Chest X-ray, PA view. Patient: 28 years old, sex M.
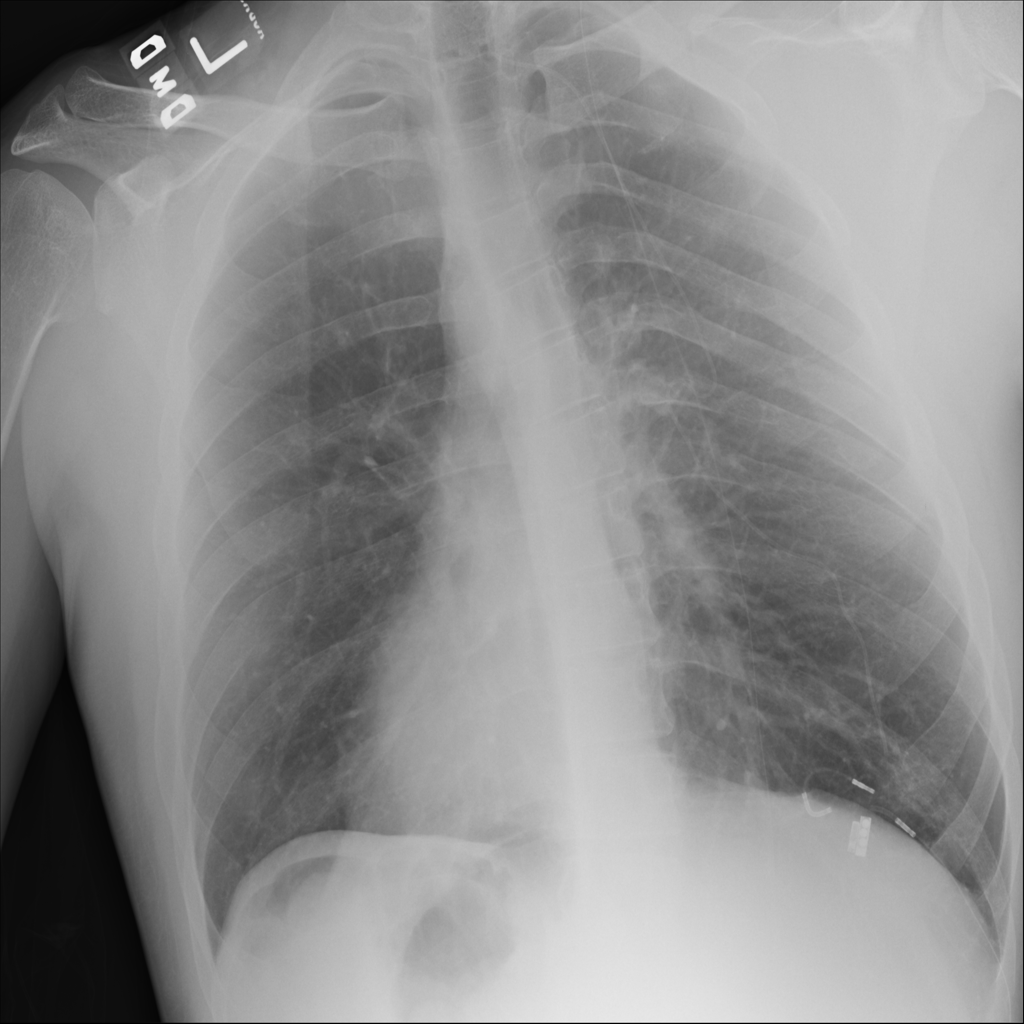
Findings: No Finding